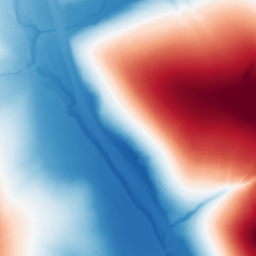
Category: trend_removal
Decomposition family: polynomial
Decomposition parameters: degree: 2
Upsampling method: sinc_hamming
Upsampling parameters: scale: 2
kernel_size: 8
Upsampling scale: 2